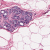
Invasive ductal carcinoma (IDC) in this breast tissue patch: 0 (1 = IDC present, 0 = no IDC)